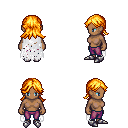
a pixel art fantasy rpg character, female body template, human, dark skin, white tattered cape, magenta pants, light blonde loose hair, metal boots, four views (front, back, left, right), 2x2 character sprite sheet, small pixel art, hard edges, no anti-aliasing